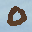
Label: 0